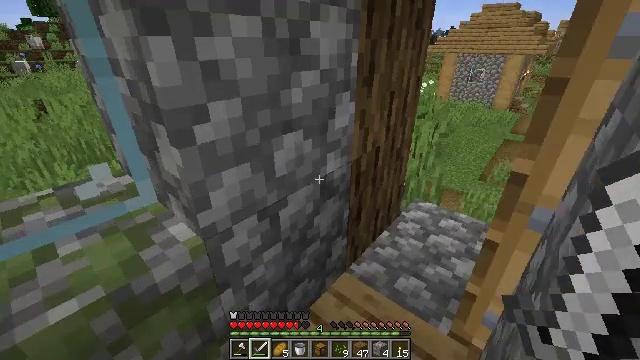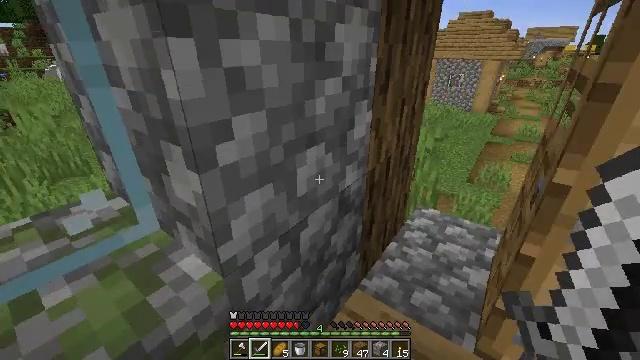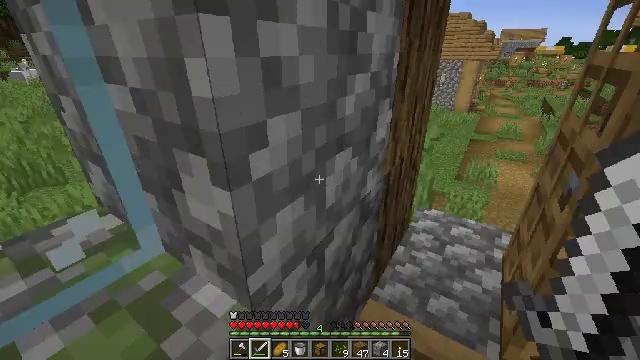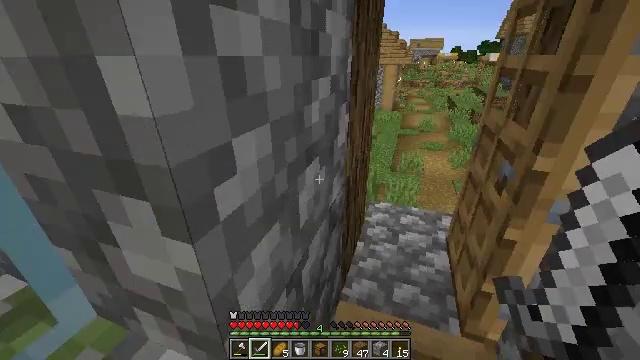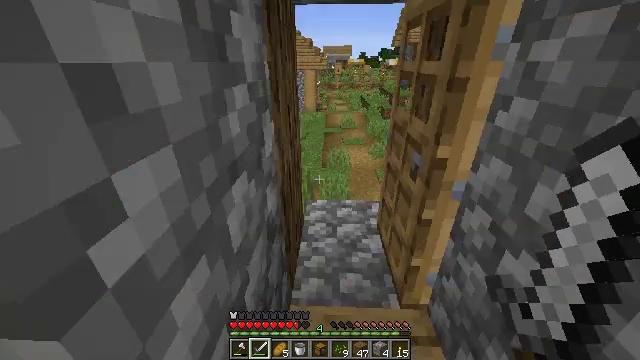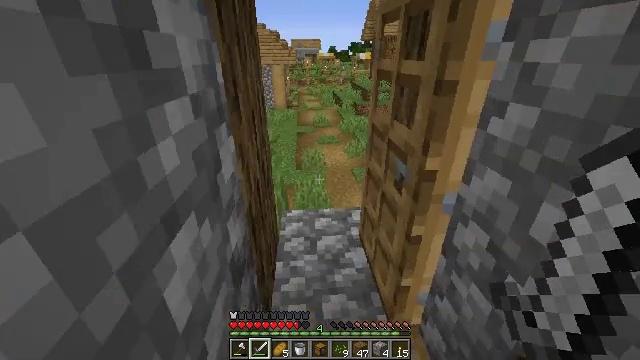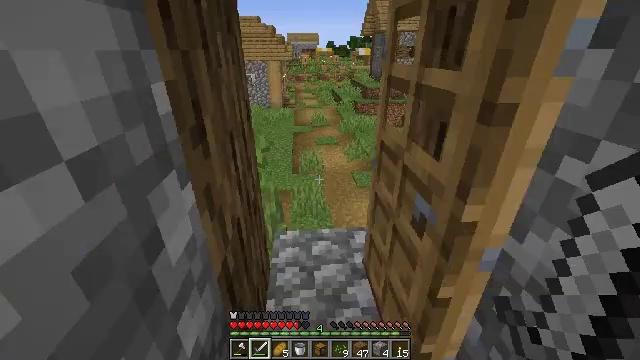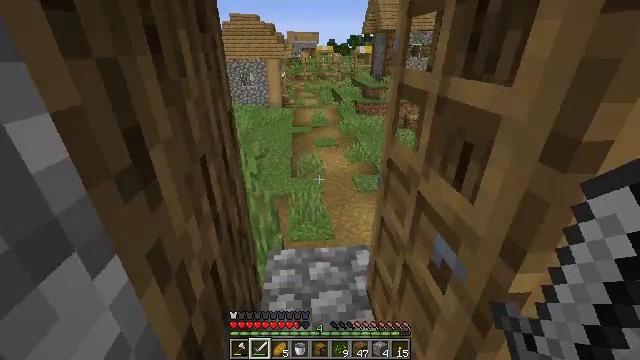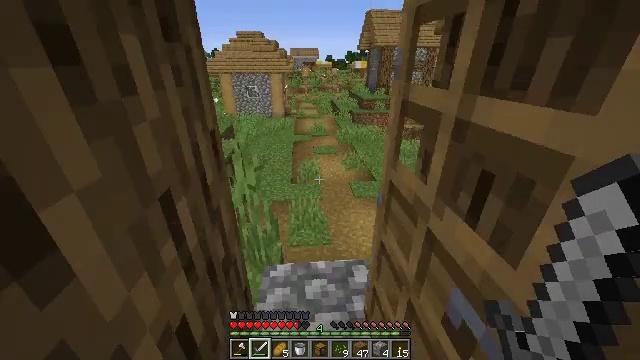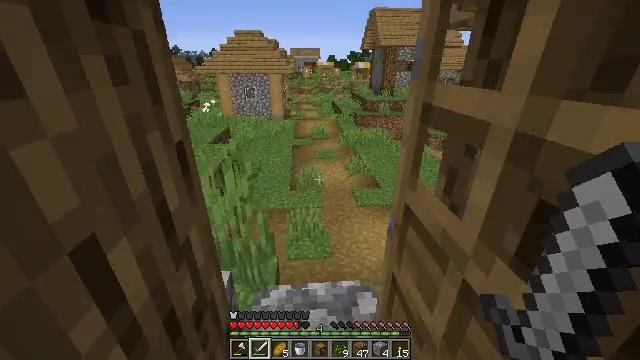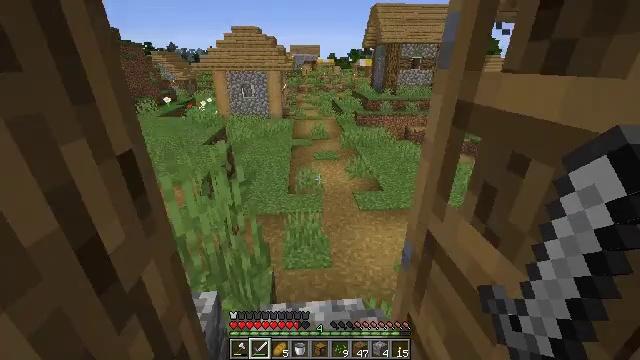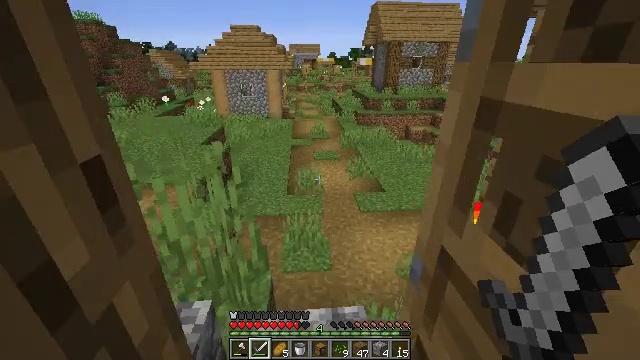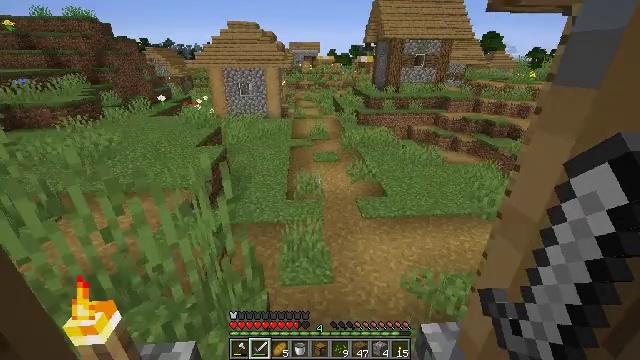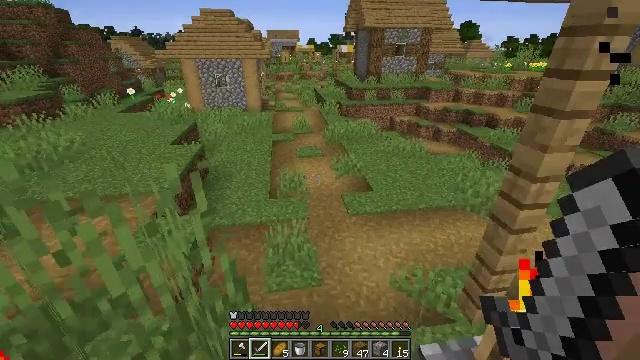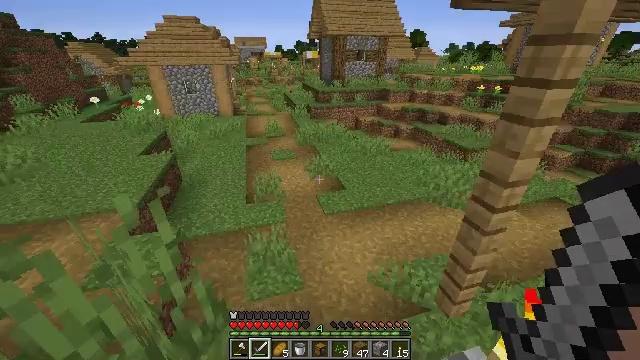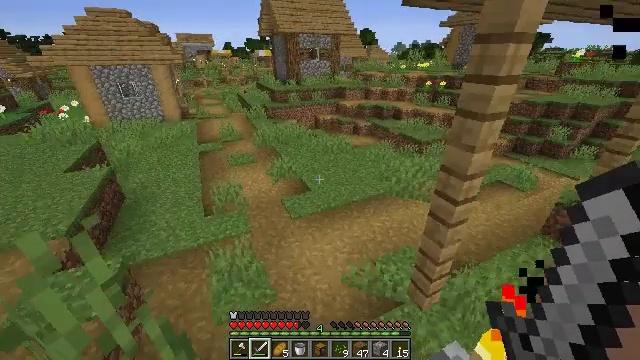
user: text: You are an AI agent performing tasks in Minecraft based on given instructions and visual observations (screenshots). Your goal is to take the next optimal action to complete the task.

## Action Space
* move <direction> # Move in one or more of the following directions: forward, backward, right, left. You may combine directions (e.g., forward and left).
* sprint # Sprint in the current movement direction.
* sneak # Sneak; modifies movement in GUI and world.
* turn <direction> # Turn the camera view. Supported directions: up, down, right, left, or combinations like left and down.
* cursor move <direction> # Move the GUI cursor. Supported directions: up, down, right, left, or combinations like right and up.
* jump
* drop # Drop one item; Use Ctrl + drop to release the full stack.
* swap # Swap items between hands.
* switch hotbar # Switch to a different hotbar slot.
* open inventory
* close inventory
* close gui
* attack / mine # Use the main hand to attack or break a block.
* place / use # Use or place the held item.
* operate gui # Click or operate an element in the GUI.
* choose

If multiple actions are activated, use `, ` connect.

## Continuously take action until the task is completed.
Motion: motion action
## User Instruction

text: Remove an iron sword from the inventory.
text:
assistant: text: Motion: move forward and move left, sprint, turn right and up
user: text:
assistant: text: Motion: move forward and move left, sprint, turn right
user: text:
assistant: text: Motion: move forward, sprint, turn right
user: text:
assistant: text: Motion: move forward, sprint, turn right
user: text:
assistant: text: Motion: move forward, turn right
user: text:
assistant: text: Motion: move forward
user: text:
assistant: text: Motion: move forward
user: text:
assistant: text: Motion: move forward
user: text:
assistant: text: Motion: move forward
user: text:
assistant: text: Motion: move forward, switch to hotbar 2
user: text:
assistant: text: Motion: move forward, switch to hotbar 2
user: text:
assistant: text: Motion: move forward
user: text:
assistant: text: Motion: move forward, turn right and down
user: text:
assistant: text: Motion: move forward, turn right
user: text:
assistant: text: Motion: move forward, turn right
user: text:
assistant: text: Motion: turn right
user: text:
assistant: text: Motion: turn right
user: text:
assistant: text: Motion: turn right
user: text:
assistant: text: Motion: turn right and up
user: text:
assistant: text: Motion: turn right
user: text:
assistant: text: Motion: turn right
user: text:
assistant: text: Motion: turn right
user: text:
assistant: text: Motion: turn right
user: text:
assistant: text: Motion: turn right and up
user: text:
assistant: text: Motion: turn right and up
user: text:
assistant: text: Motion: turn right and up
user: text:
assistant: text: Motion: turn right
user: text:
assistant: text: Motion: turn right
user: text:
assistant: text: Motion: turn right
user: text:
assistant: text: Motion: no_op